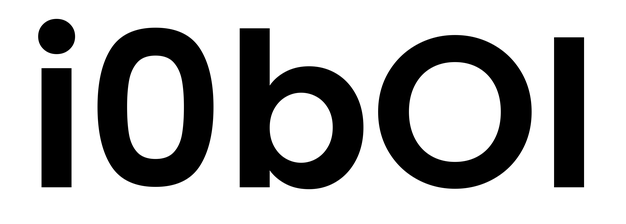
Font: Poppins-SemiBold